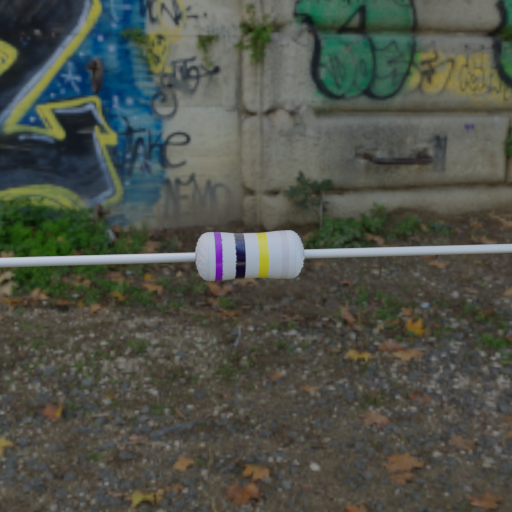
Resistor colour bands (in order): violet, black, yellow, silver